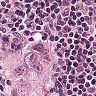
Metastatic tissue present: yes